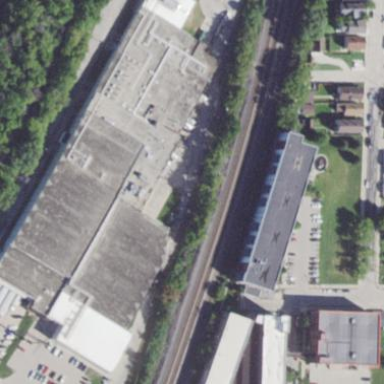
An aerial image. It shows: Industrial building.